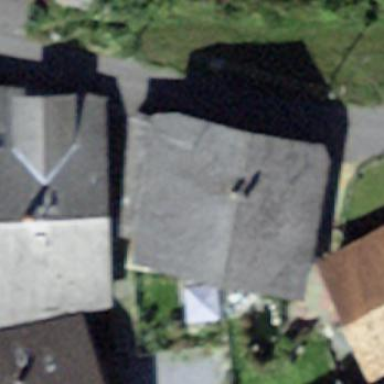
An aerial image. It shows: Residential building.